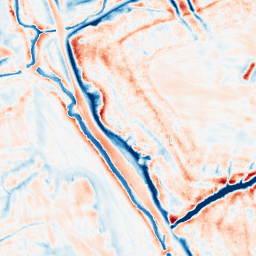
Category: edge_preserving
Decomposition family: bilateral
Decomposition parameters: d: 21
sigma_color: 150
sigma_space: 150
Upsampling method: bicubic
Upsampling parameters: scale: 8
Upsampling scale: 8